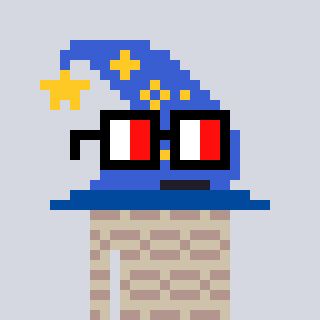
a pixel art character with square glasses with black frames and red eyes, a wizard hat-shaped head and a bege-colored body on a cool background